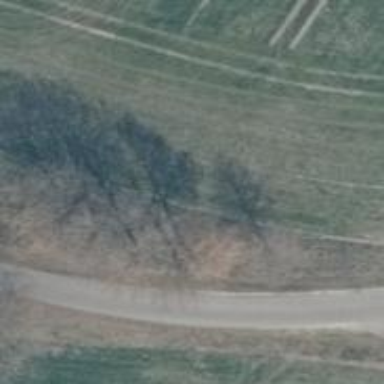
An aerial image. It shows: Row of trees in natural setting.